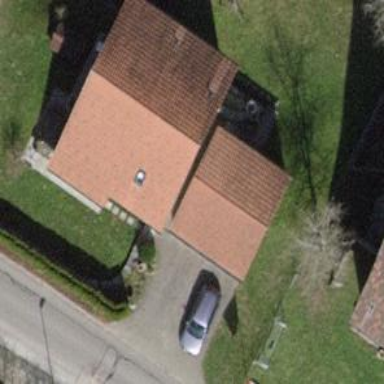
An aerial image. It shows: Small solar photovoltaic panel generator installed on roof.